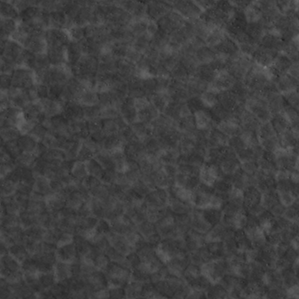
Label: non_frost